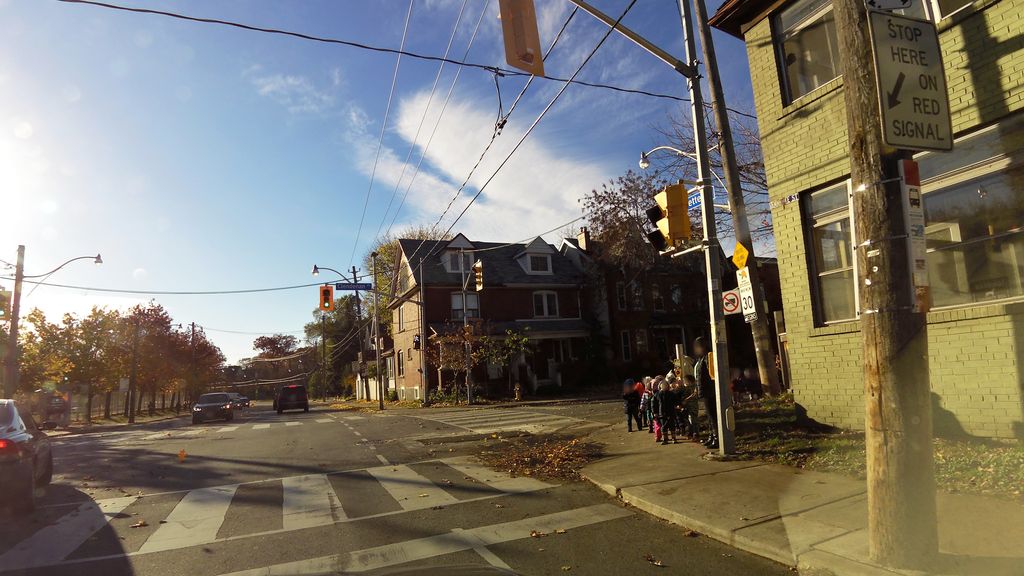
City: toronto